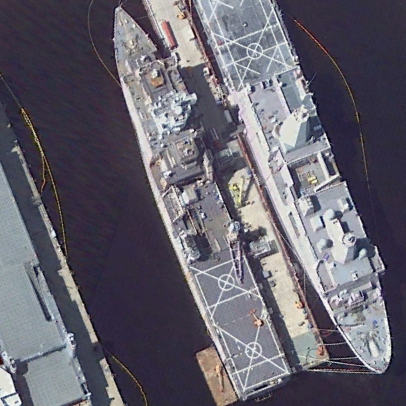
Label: combat